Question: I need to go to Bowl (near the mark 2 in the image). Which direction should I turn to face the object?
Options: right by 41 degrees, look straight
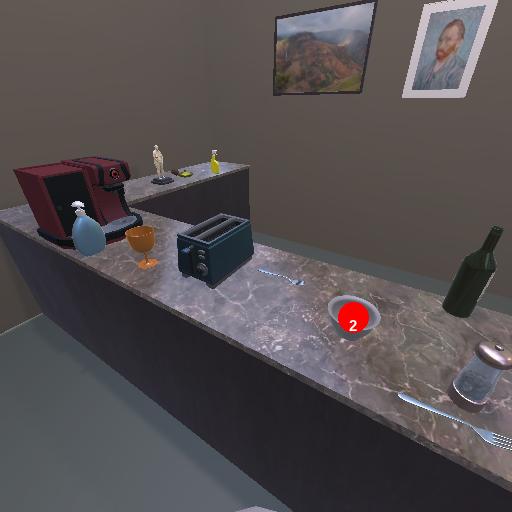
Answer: right by 41 degrees